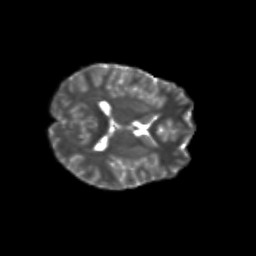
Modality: T2w
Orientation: axial
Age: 10
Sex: male
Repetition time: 9.512 s
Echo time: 0.089 s